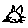
Label: cat